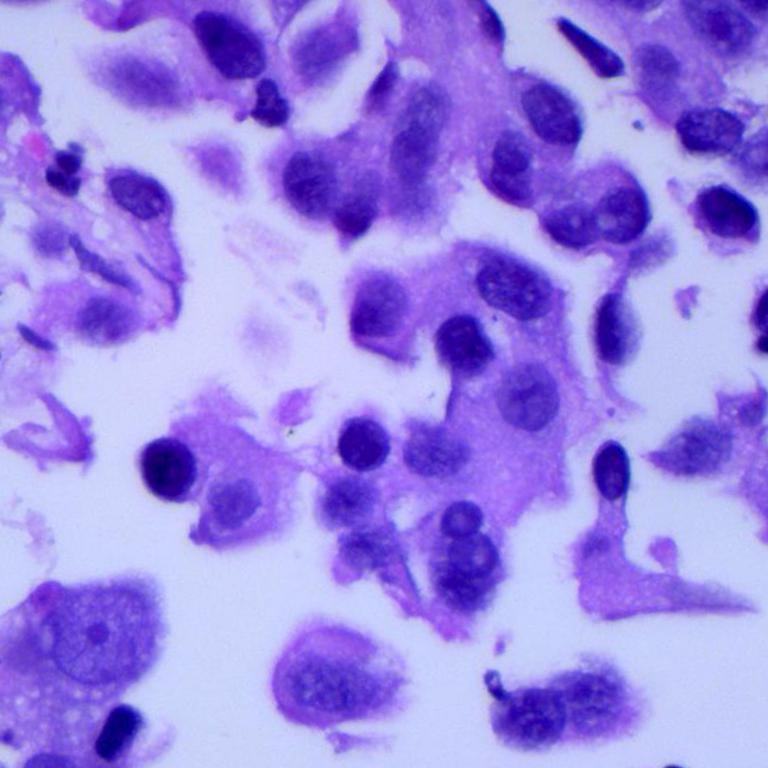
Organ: lung
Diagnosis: adenocarcinomas